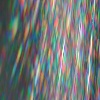
Label: sunburn